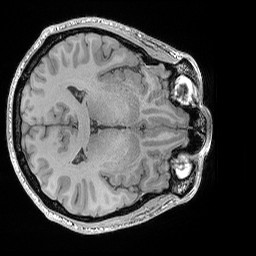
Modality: T1w
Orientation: axial
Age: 24
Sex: male
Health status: healthy
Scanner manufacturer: siemens
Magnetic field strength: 3 T
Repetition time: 0.02 s
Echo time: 0.00492 s